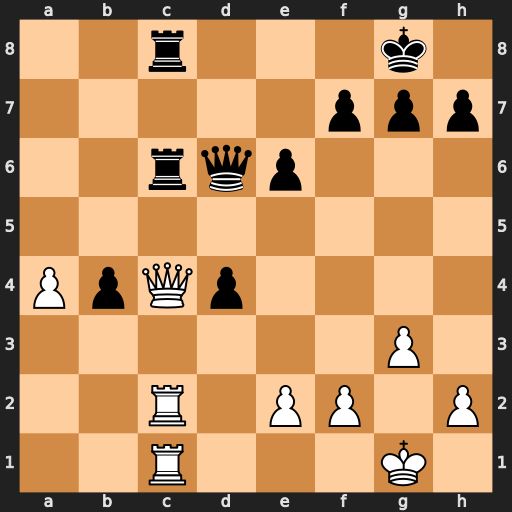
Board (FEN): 2r3k1/5ppp/2rqp3/8/PpQp4/6P1/2R1PP1P/2R3K1
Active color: w
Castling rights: -
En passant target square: -
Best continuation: Qxc6 Rxc6 Rxc6 Qxc6 Rxc6